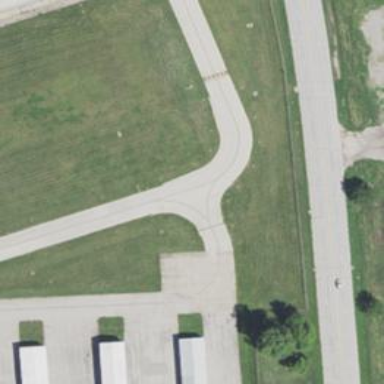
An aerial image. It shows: Image of taxiway at airport.